Field crop: maize
Growth stage: 2
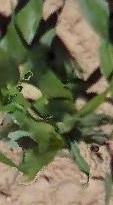
Species: maize